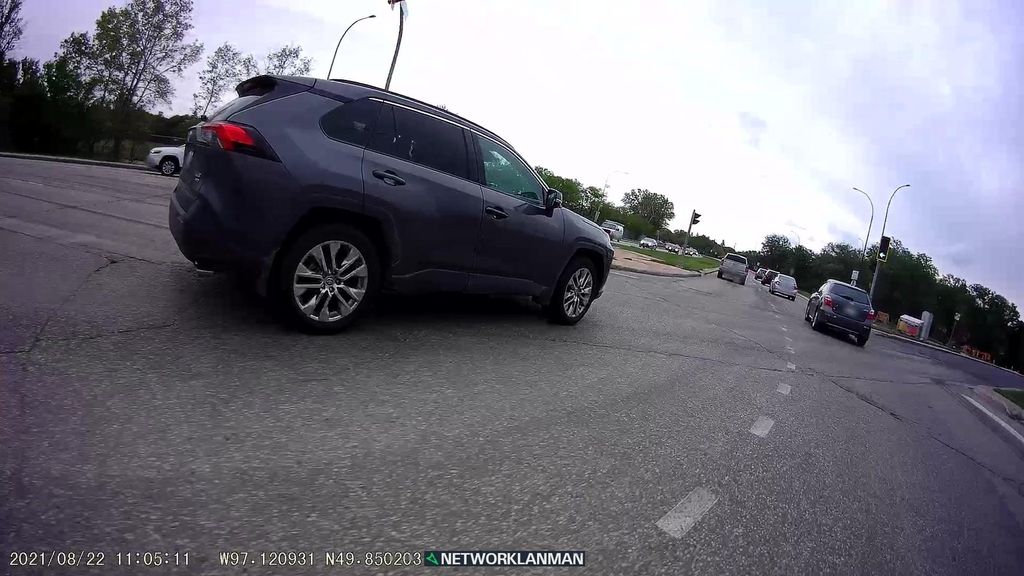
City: winnipeg